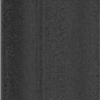
Label: dusty